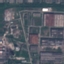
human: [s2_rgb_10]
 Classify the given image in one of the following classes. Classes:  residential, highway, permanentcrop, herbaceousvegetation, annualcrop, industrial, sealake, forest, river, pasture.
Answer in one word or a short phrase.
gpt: Industrial